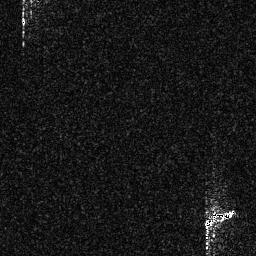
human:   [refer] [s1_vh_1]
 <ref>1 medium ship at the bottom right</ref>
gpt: <box>[[79, 80, 92, 88, 0]]</box>